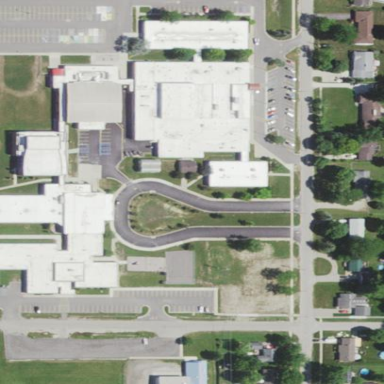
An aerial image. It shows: School building.